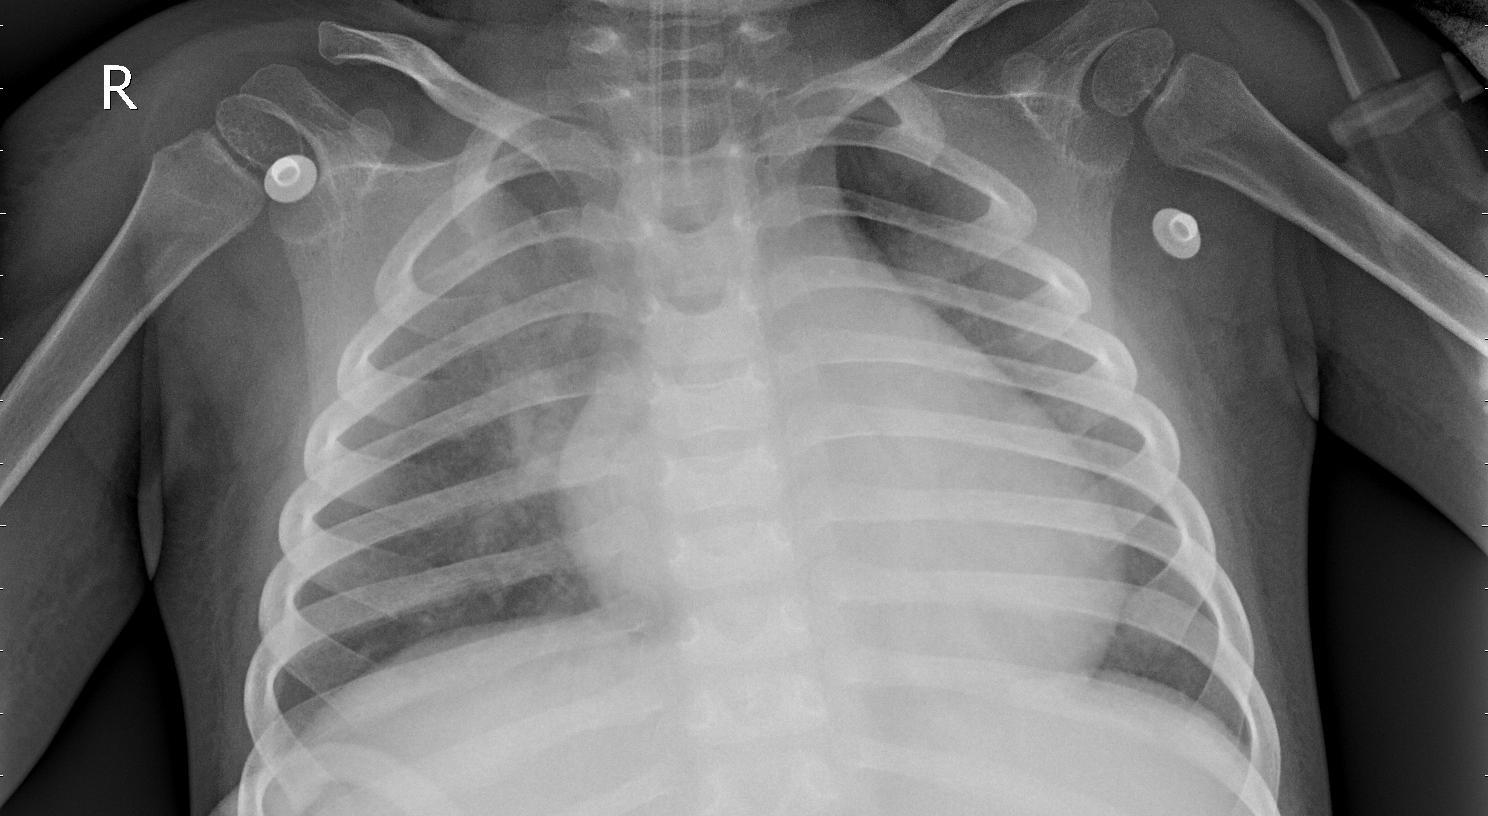
Diagnosis: PNEUMONIA